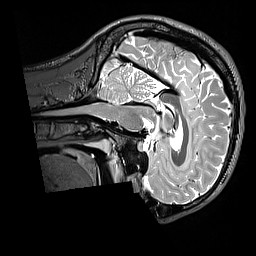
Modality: T2w
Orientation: sagittal
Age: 21
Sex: male
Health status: healthy
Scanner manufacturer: siemens
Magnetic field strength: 3 T
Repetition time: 3.2 s
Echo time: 0.568 s